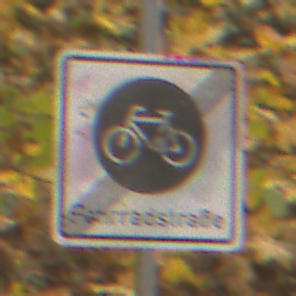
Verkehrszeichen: EndeFahrradstrasse
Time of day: MorningAfternoon
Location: Outdoor (Nature)
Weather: Overcast
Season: Autumn
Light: Natural